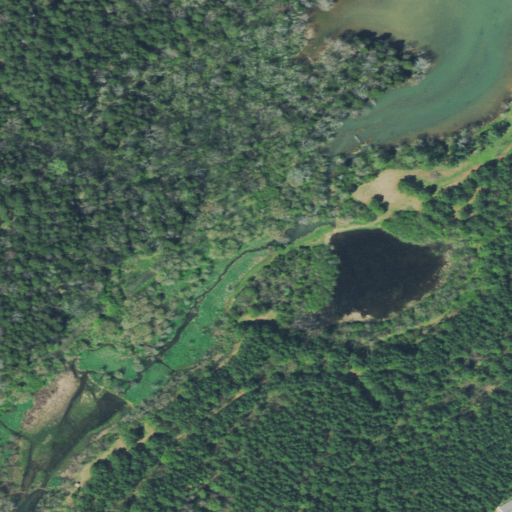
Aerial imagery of valley in Tennessee named Stockton Valley containing evergreen forest, pasture, mixed forest, woody wetlands, open water, and deciduous forest